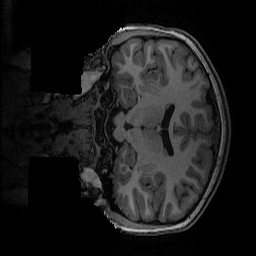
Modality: T1w
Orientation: coronal
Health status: ill
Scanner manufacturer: ge
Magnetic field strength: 3 T
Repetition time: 0.007664 s
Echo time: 0.00342 s